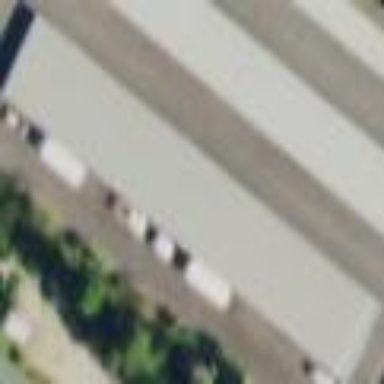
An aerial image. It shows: Building used for storage rental.